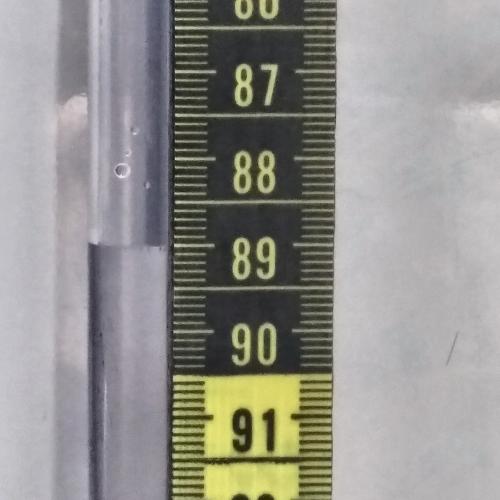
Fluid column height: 89.0 cm